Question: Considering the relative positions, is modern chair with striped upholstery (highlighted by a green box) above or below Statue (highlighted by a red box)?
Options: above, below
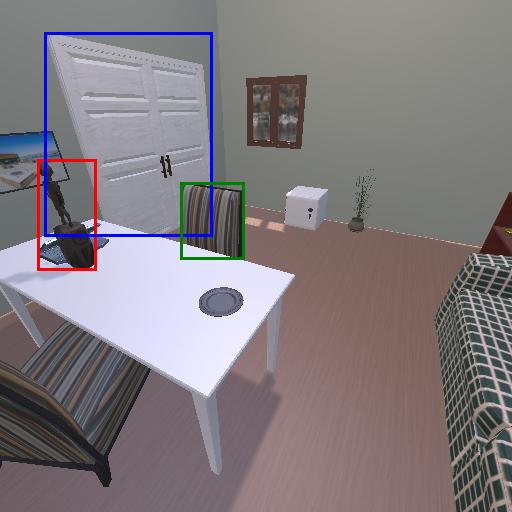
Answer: above